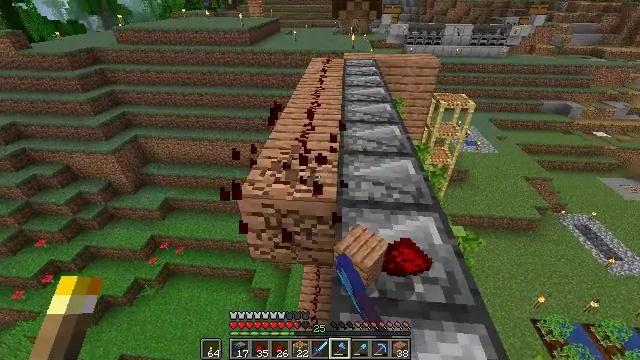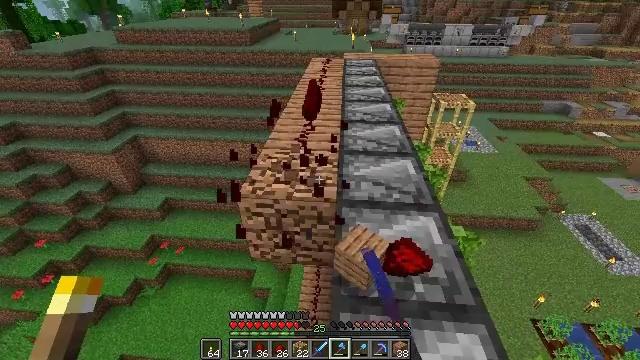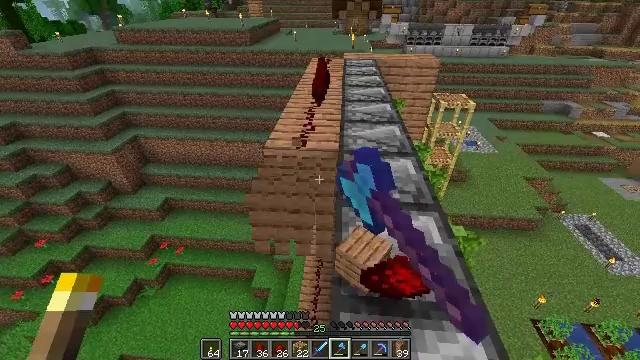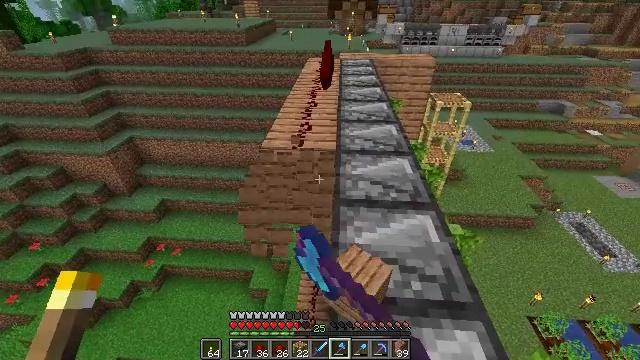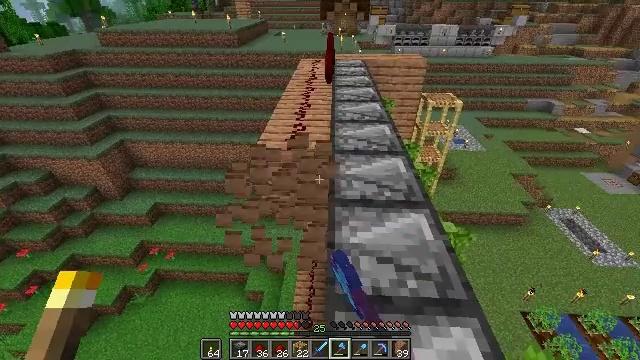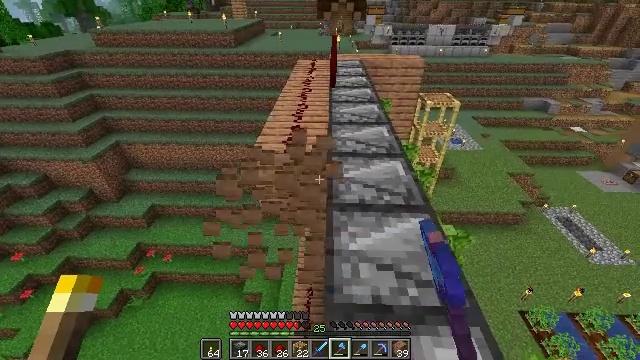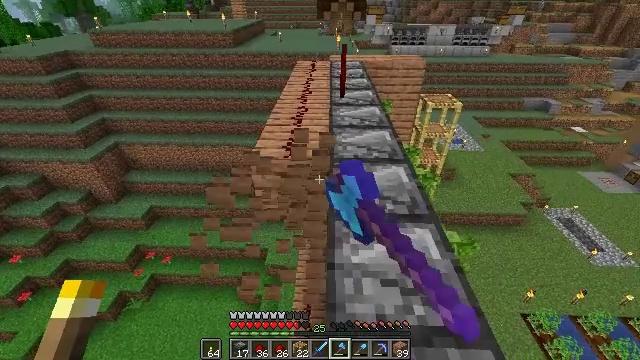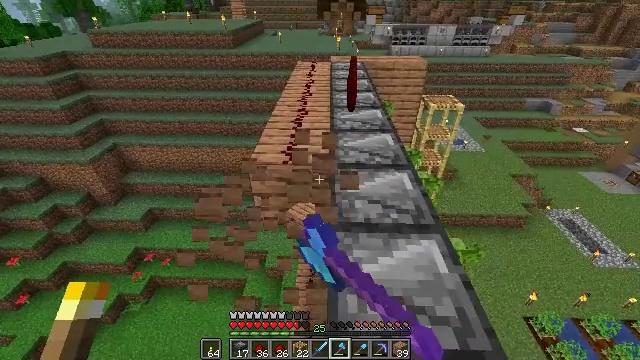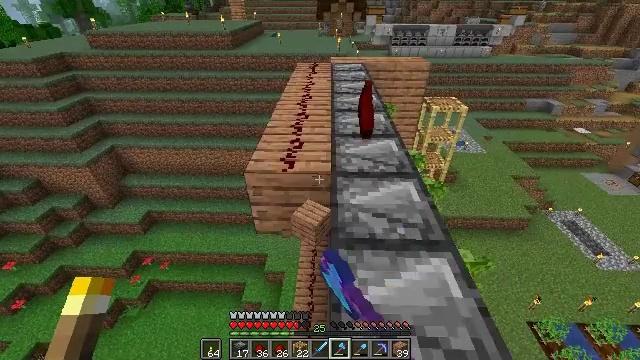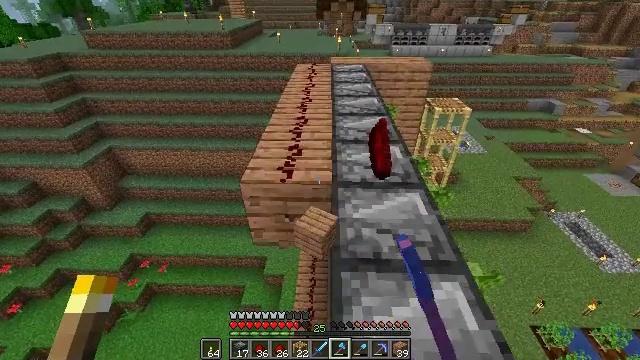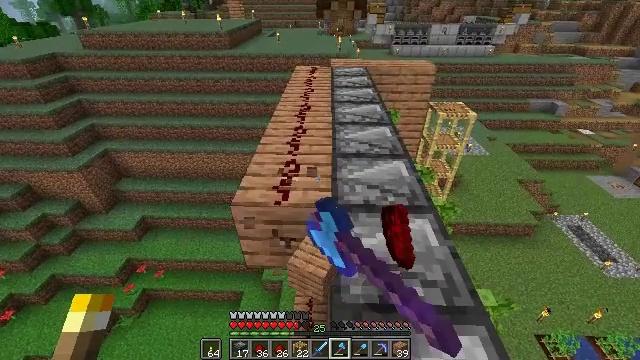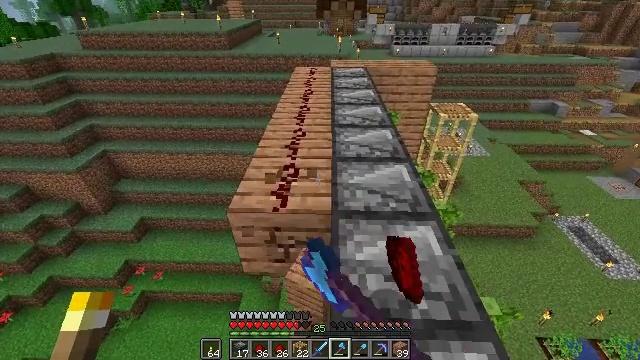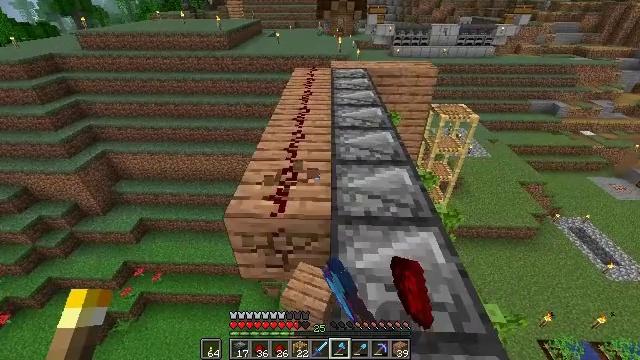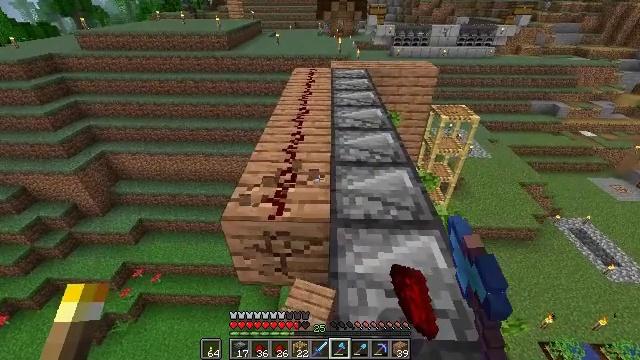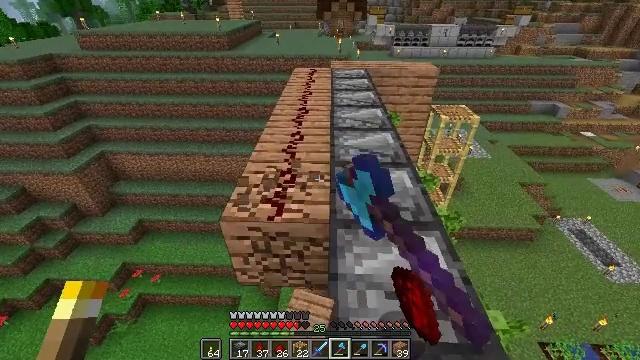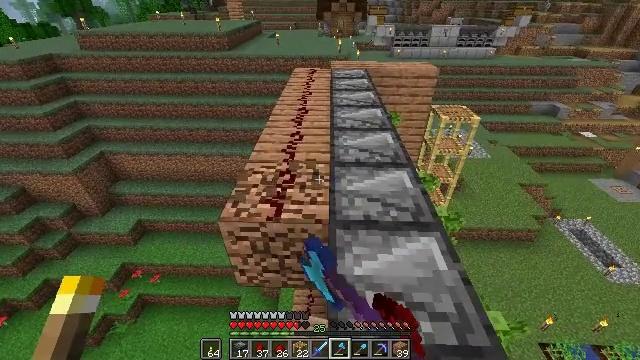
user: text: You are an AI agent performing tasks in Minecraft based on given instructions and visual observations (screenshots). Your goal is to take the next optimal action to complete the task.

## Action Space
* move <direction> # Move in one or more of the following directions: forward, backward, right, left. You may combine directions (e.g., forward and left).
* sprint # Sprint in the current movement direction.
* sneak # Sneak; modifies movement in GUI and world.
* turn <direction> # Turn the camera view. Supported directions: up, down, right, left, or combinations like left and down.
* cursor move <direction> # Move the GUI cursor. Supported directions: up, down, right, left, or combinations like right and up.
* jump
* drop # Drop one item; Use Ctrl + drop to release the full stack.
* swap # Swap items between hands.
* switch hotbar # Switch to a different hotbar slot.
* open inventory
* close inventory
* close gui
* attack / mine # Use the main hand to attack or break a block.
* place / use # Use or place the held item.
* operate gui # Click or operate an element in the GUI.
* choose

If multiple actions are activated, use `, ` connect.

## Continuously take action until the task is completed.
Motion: motion action
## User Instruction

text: Mine jungle planks from a structure.
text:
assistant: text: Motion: attack / mine
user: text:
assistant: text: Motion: attack / mine
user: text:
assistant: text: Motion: attack / mine
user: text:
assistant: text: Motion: turn right, attack / mine
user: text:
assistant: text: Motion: move forward, attack / mine
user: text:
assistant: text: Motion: move forward, attack / mine
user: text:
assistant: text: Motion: move forward, attack / mine
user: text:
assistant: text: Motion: move forward, attack / mine
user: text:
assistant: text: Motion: move forward, attack / mine
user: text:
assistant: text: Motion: move forward, attack / mine
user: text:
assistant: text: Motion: attack / mine
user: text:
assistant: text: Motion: attack / mine
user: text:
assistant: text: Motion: attack / mine
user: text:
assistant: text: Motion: attack / mine
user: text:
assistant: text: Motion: attack / mine
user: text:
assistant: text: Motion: attack / mine
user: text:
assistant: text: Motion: attack / mine
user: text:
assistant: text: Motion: attack / mine
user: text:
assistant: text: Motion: move forward, attack / mine
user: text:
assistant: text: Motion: move forward, attack / mine
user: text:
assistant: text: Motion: move forward, attack / mine
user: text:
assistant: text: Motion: move forward, attack / mine
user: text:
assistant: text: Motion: attack / mine
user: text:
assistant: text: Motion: attack / mine
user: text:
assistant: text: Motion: attack / mine
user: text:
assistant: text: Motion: attack / mine
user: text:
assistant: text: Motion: attack / mine
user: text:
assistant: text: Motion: attack / mine
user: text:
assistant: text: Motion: attack / mine
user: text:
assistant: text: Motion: attack / mine